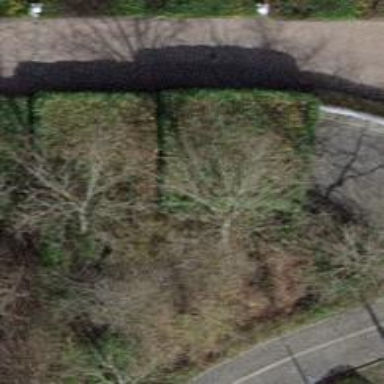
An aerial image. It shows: Driveway tunnel.